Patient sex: F
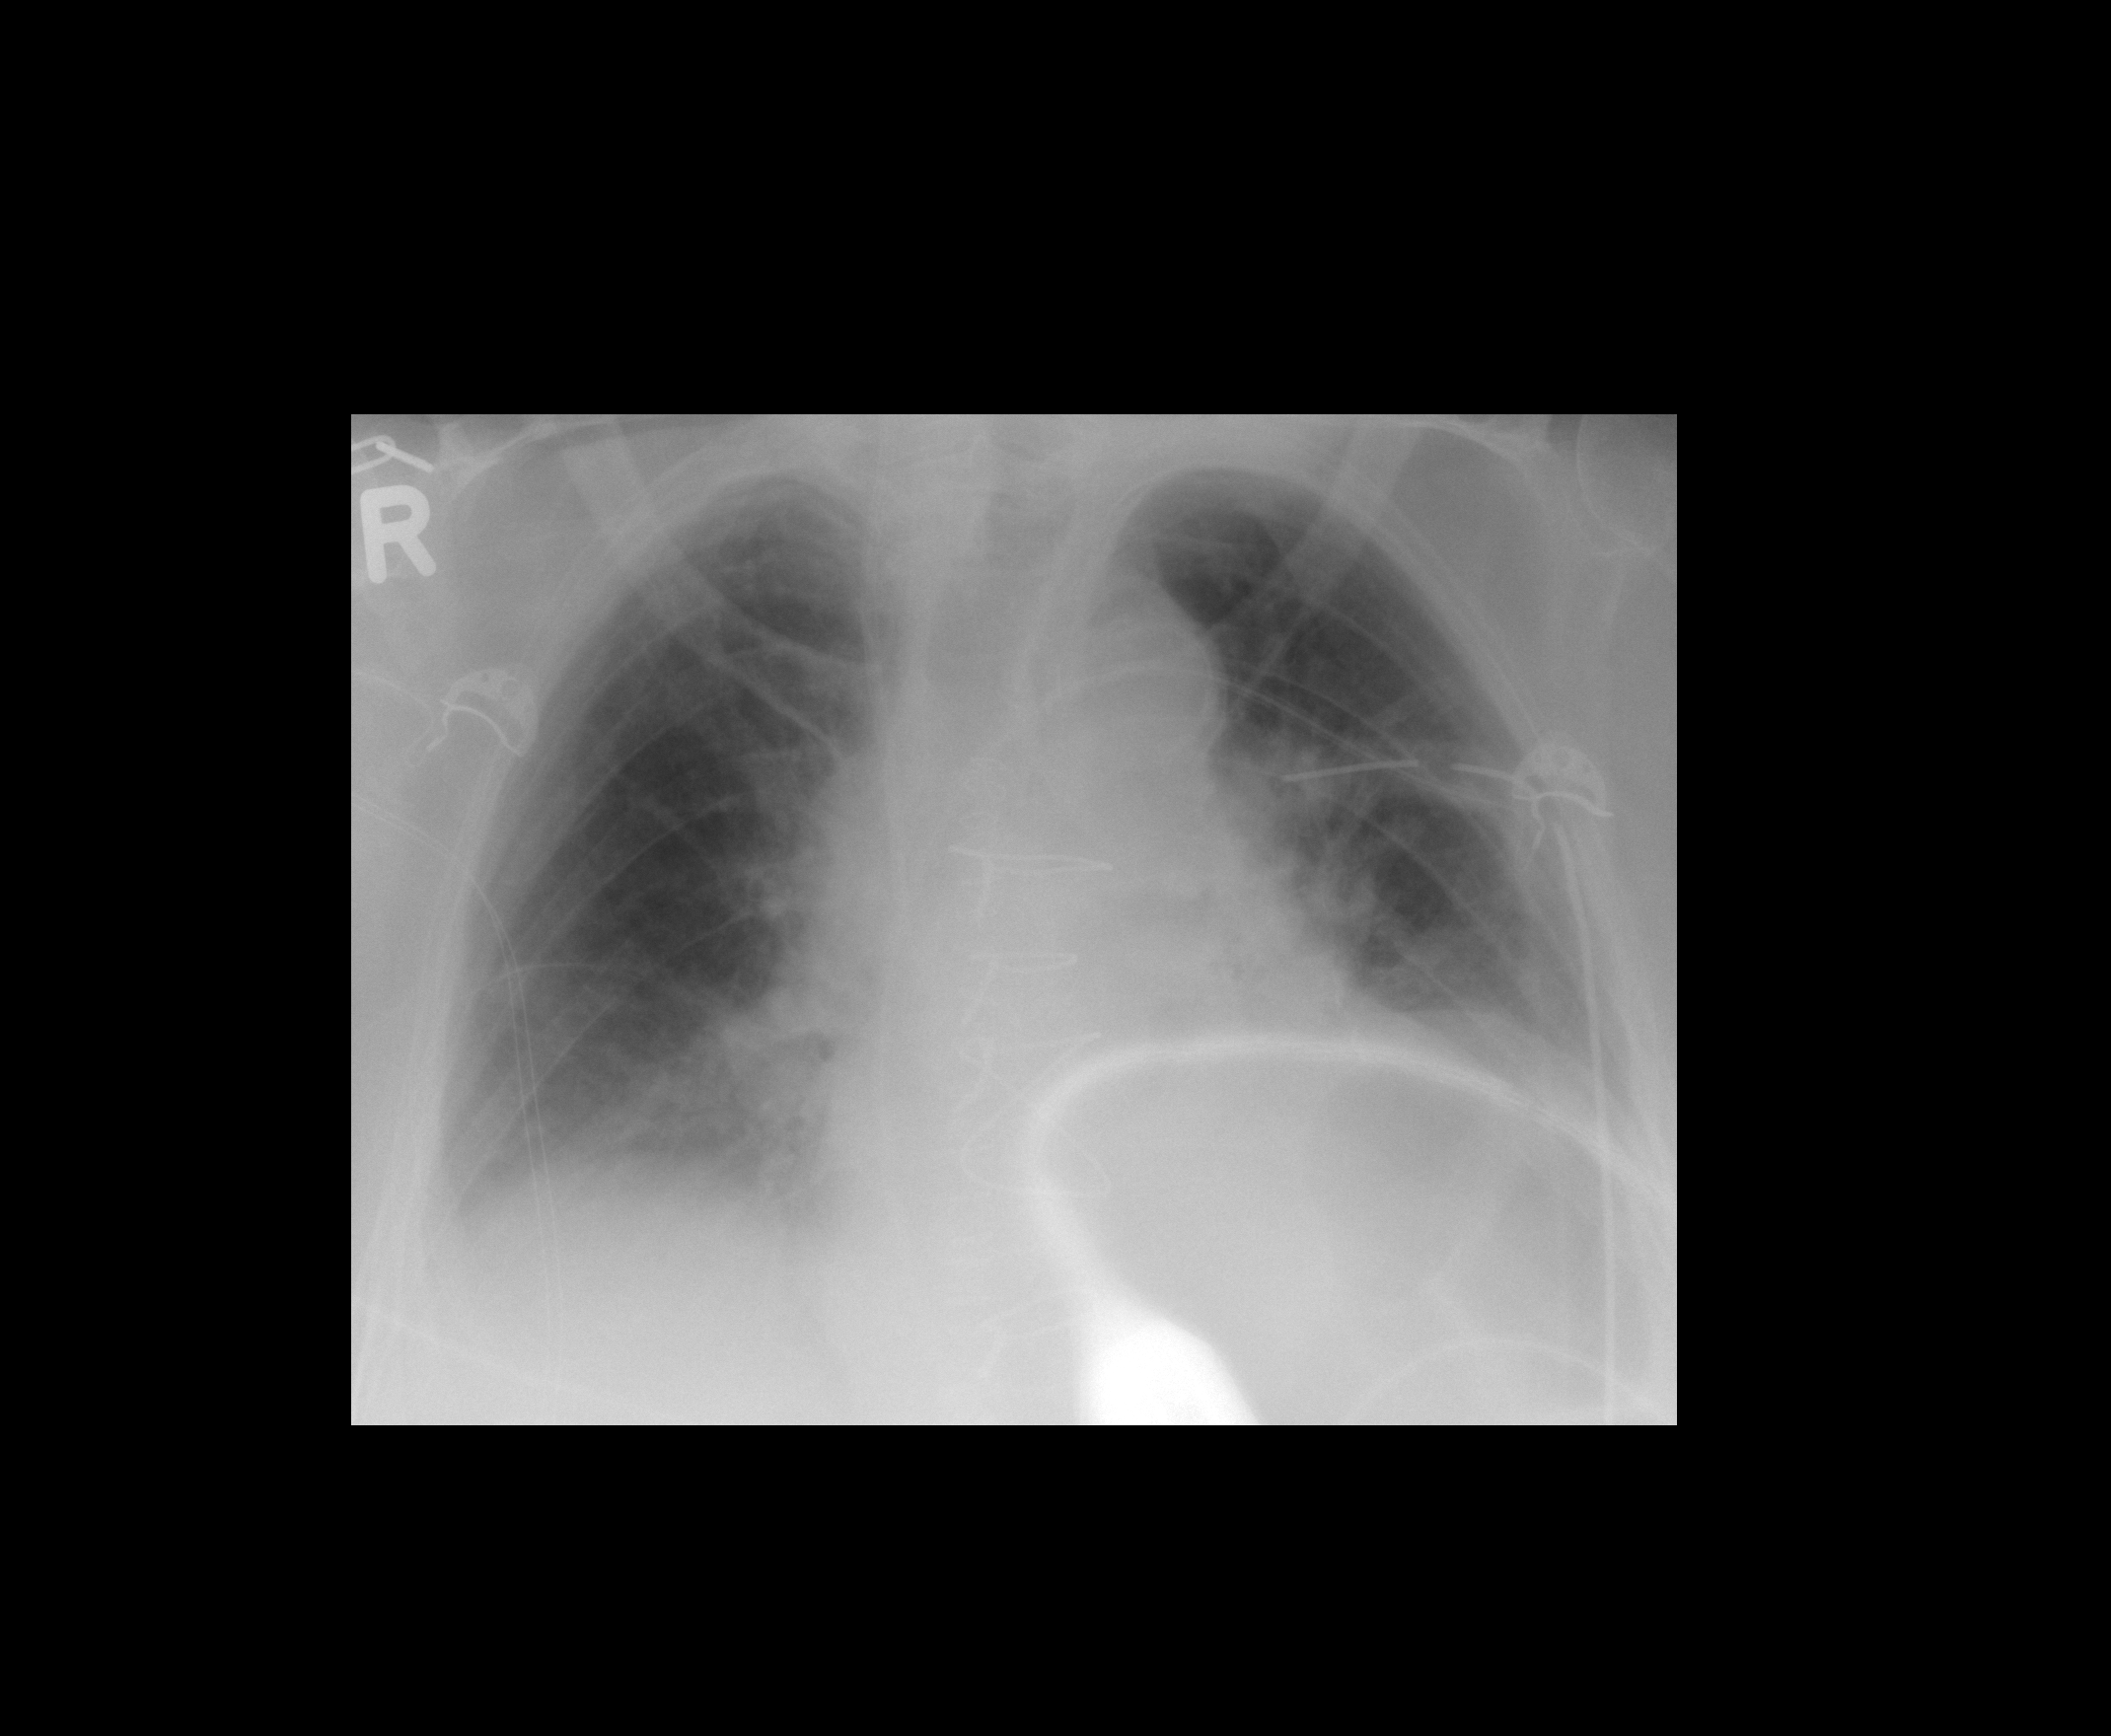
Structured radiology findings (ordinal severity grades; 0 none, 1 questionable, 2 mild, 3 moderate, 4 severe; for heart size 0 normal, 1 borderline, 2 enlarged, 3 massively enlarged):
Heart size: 2
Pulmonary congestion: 2
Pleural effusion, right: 2
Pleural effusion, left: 2
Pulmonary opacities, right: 2
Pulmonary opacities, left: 2
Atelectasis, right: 2
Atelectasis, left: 2